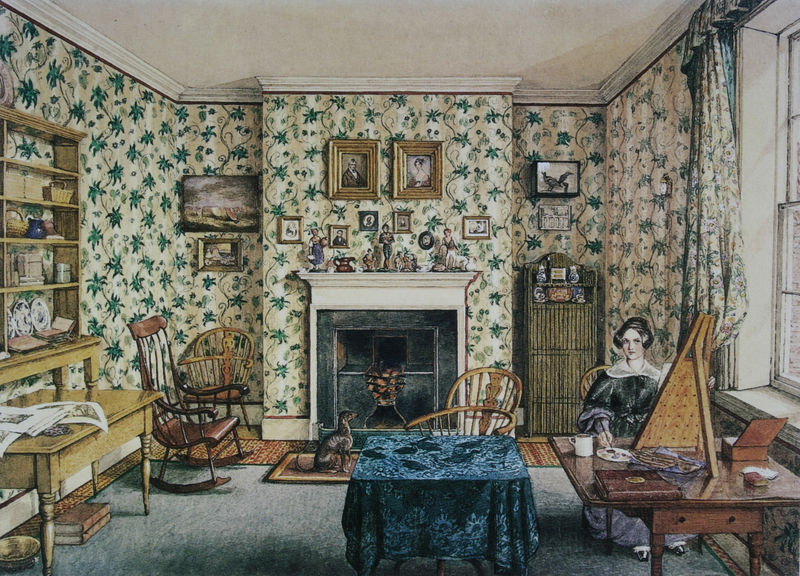
Titel: Die Künstlerin in ihrem Arbeitszimmer
Künstler: Mary Ellen Best
Standort: York
Institution: York City Art Gallery
Schlagwörter: blau, blätter, gemälde, schatten, vogel, weiß, grün, mädchen, sitzen, fenster, frau, frisur, glas, holz, kleid, licht, marmor, raum, schwarz, stuhl, stühle, tisch, tische, zimmer, dame, hund, tier, malerei, muster, naive malerei, ornament, teppich, regal, kragen, rahmen, schale, schüssel, sockel, teller, bild, innenraum, porträt, spiegel, tischdecke, vorhang, boden, interieur, sitzend, stoff, decke, alltag, genre, kamin, kanne, ranken, bilder, bücher, fotos, papier, schrank, wohnzimmer, liegen, kaminsims, perspektive, körbe, farben, farbe, figuren, gardinen, tapete, floral, atelier, malerin, staffelei, staffellei, korb, schublade, teppichboden, stuck, tasse, teppiche, kammer, galerie, katze, buch, tageslicht, form, haustier, tischbeine, zeitung, kiste, schachtel, fräulein, künstlerin, malen, palette, pinsel, portraits, pult, fries, nippes, scheite, sims, biedermeier, blumentapete, bücherregal, statuen, frisue, glasfenster, windhund, fensterbank, fensterbrett, holzscheite, schaukelstuhl, mappe, sekretär, schränkchen, korbstuhl, malutensilien, einrichtung, körbchen, sitzed, fenstersims, beistelltisch, zierleiste, innenarchitektur, details, schabracke, feuerstelle, wohnraum, zeichnungen, box, fille, marie, ausstattung, biedermaier, mal, malend, nähkästchen, krimskrams, bücherstapel, figürchen, stickrahmen, tapeten, flor, photos, blümchentapete, bilde, schbracke, fraus, ahnengalerei, detailfreudig, enterieur, schaukelstuhle, stor, ziertapete, rgemälde